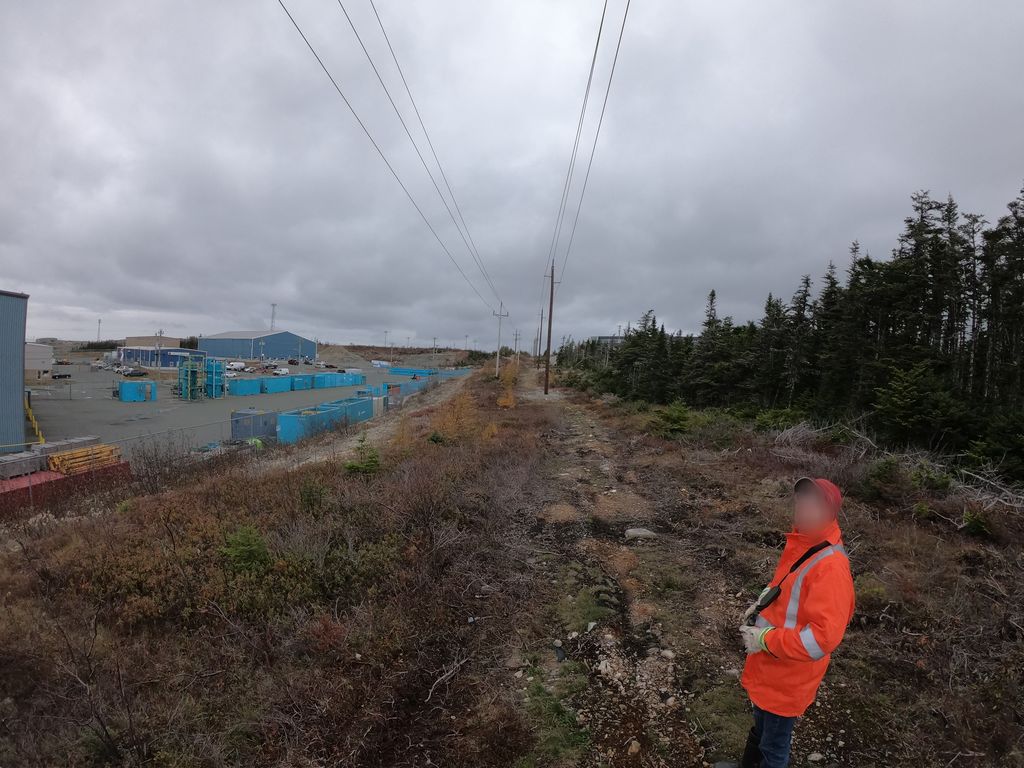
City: st_johns